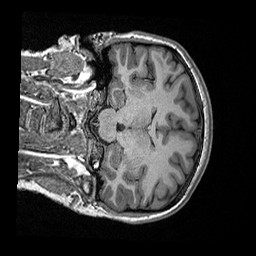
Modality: T1w
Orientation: coronal
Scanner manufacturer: ge
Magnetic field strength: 3 T
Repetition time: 2.349 s
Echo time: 0.002968 s